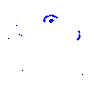
Particle: proton